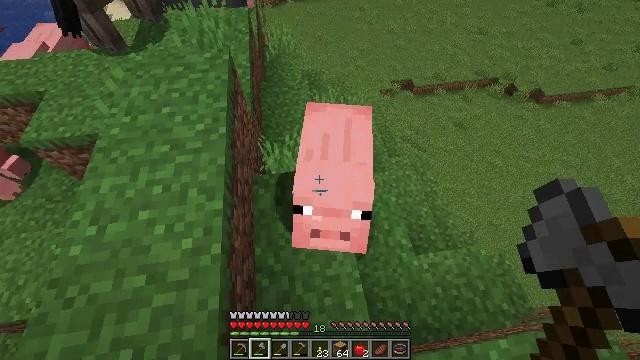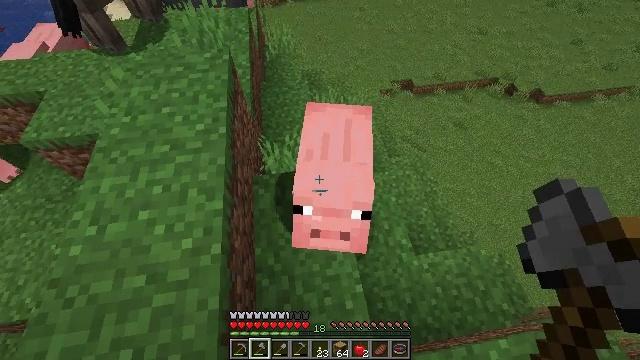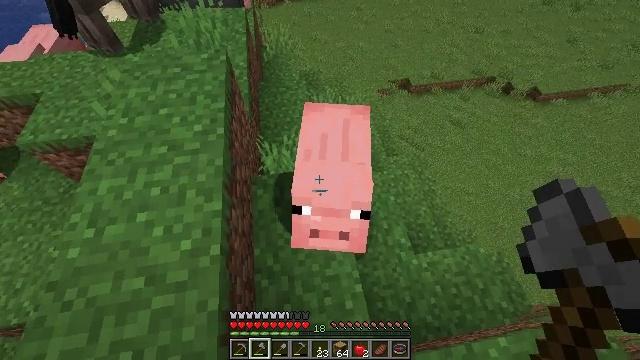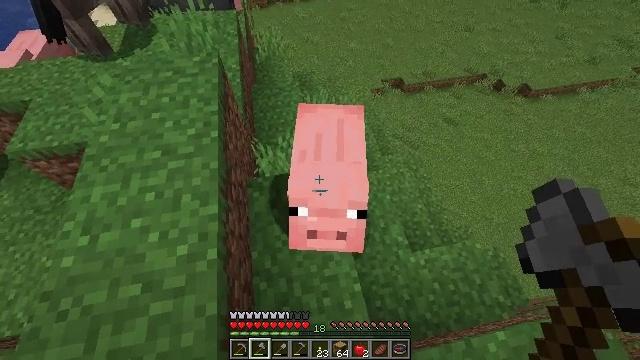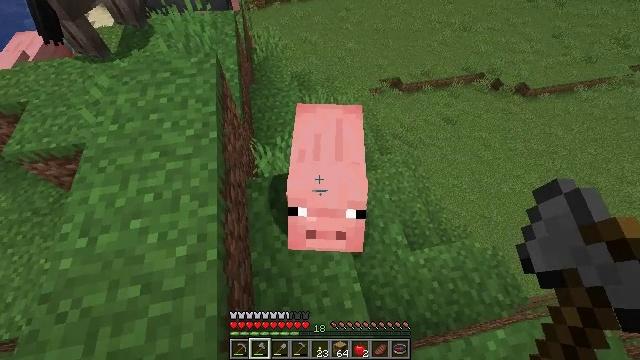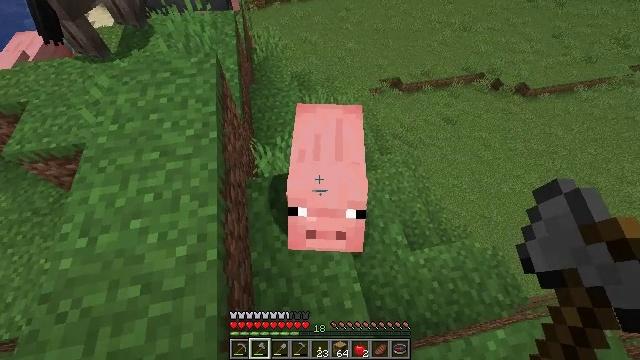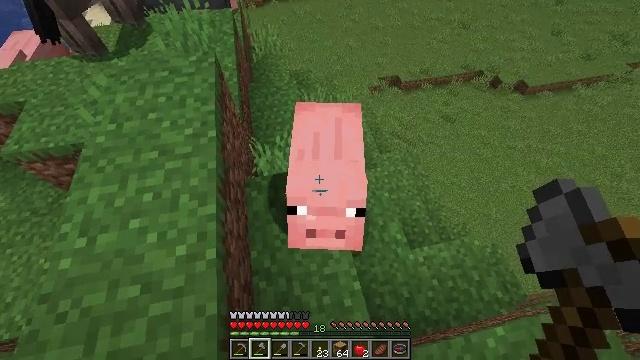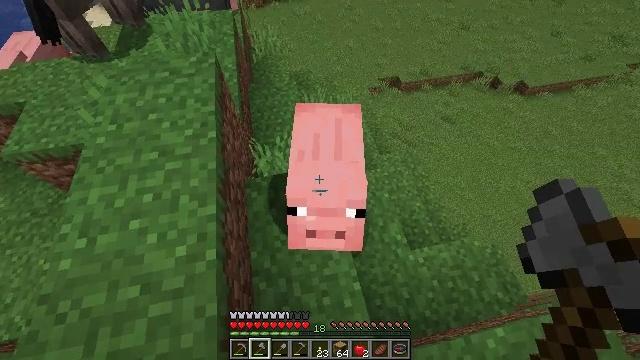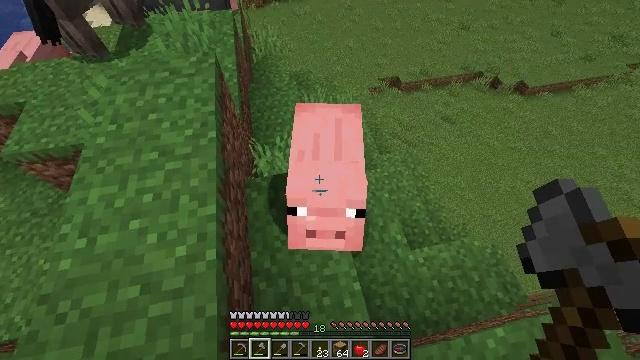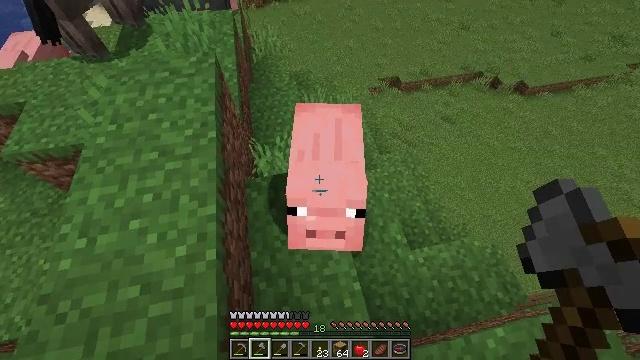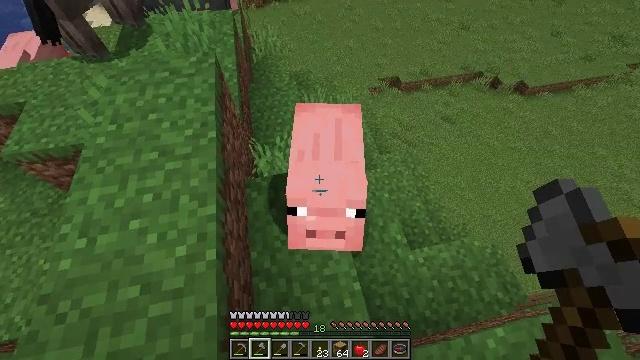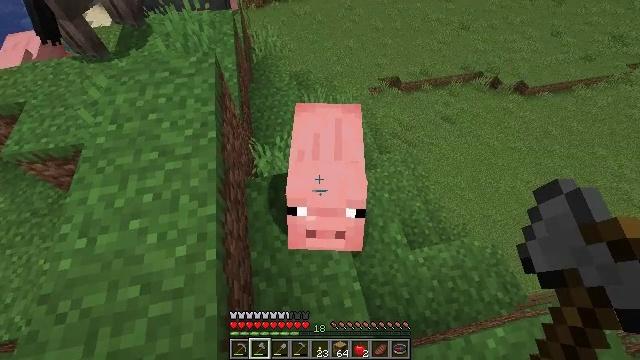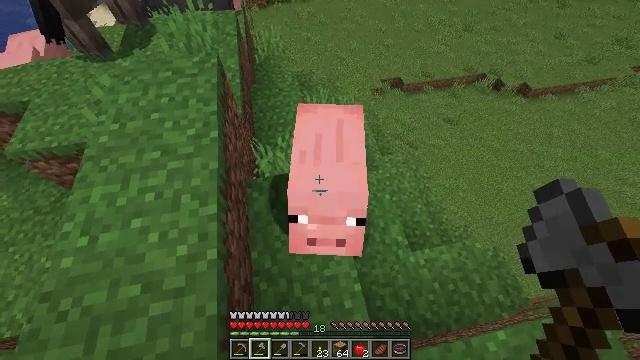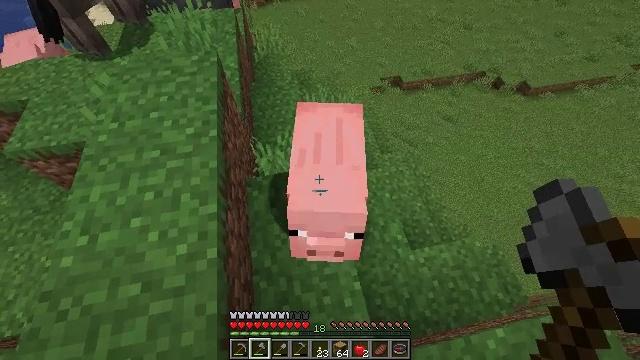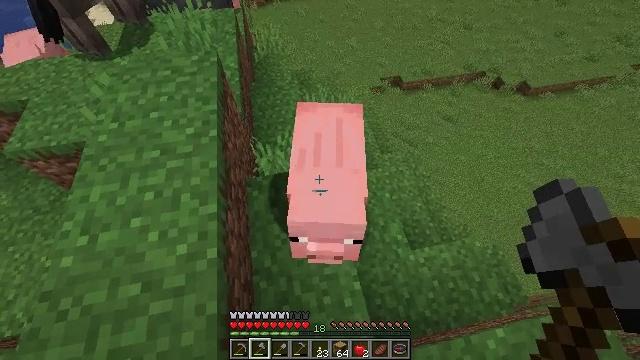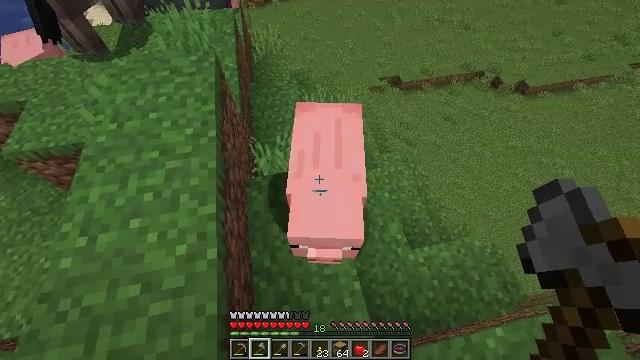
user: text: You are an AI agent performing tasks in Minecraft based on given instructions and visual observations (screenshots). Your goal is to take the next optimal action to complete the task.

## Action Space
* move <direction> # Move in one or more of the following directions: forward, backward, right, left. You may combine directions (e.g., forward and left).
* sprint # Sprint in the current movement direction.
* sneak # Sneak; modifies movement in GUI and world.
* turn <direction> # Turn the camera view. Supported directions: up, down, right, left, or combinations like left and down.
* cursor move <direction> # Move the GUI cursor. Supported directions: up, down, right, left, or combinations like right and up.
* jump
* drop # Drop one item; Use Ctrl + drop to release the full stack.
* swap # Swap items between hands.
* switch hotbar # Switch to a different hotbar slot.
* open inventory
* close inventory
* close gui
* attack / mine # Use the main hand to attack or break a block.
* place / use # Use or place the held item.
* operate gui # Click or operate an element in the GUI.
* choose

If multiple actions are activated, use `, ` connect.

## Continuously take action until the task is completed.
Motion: motion action
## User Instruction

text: Mine the cracked stone bricks.
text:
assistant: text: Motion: use / place
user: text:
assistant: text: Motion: use / place
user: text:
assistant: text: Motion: turn right
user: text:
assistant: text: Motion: use / place
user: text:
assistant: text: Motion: use / place
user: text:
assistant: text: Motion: use / place
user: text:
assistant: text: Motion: no_op
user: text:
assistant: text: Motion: no_op
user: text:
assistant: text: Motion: no_op
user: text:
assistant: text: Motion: no_op
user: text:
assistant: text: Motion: no_op
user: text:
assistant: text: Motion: no_op
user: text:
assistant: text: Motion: use / place
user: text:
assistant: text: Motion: use / place
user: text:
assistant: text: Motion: use / place
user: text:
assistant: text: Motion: turn right
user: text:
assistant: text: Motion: turn right
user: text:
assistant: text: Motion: no_op
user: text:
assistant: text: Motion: no_op
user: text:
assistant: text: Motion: no_op
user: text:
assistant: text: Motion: no_op
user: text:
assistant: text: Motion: no_op
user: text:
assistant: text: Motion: no_op
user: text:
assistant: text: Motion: no_op
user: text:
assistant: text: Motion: no_op
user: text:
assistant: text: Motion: no_op
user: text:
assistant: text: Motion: no_op
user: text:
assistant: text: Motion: no_op
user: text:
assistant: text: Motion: no_op
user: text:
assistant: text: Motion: no_op